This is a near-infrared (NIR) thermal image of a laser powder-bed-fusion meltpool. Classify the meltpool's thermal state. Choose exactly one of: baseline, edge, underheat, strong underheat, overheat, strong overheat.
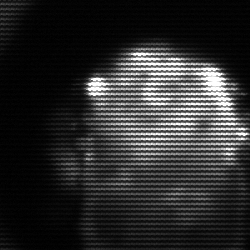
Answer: baseline